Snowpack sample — Loveland Pass, Silver Plume, Colorado, USA (12/14/25, 10:50 AM MST)
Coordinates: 39.664, -105.882
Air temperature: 36 °F
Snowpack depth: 67 cm
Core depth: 30 cm
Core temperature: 42.8 °F
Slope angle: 6°, slope face: 326°
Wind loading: low
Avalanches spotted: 0
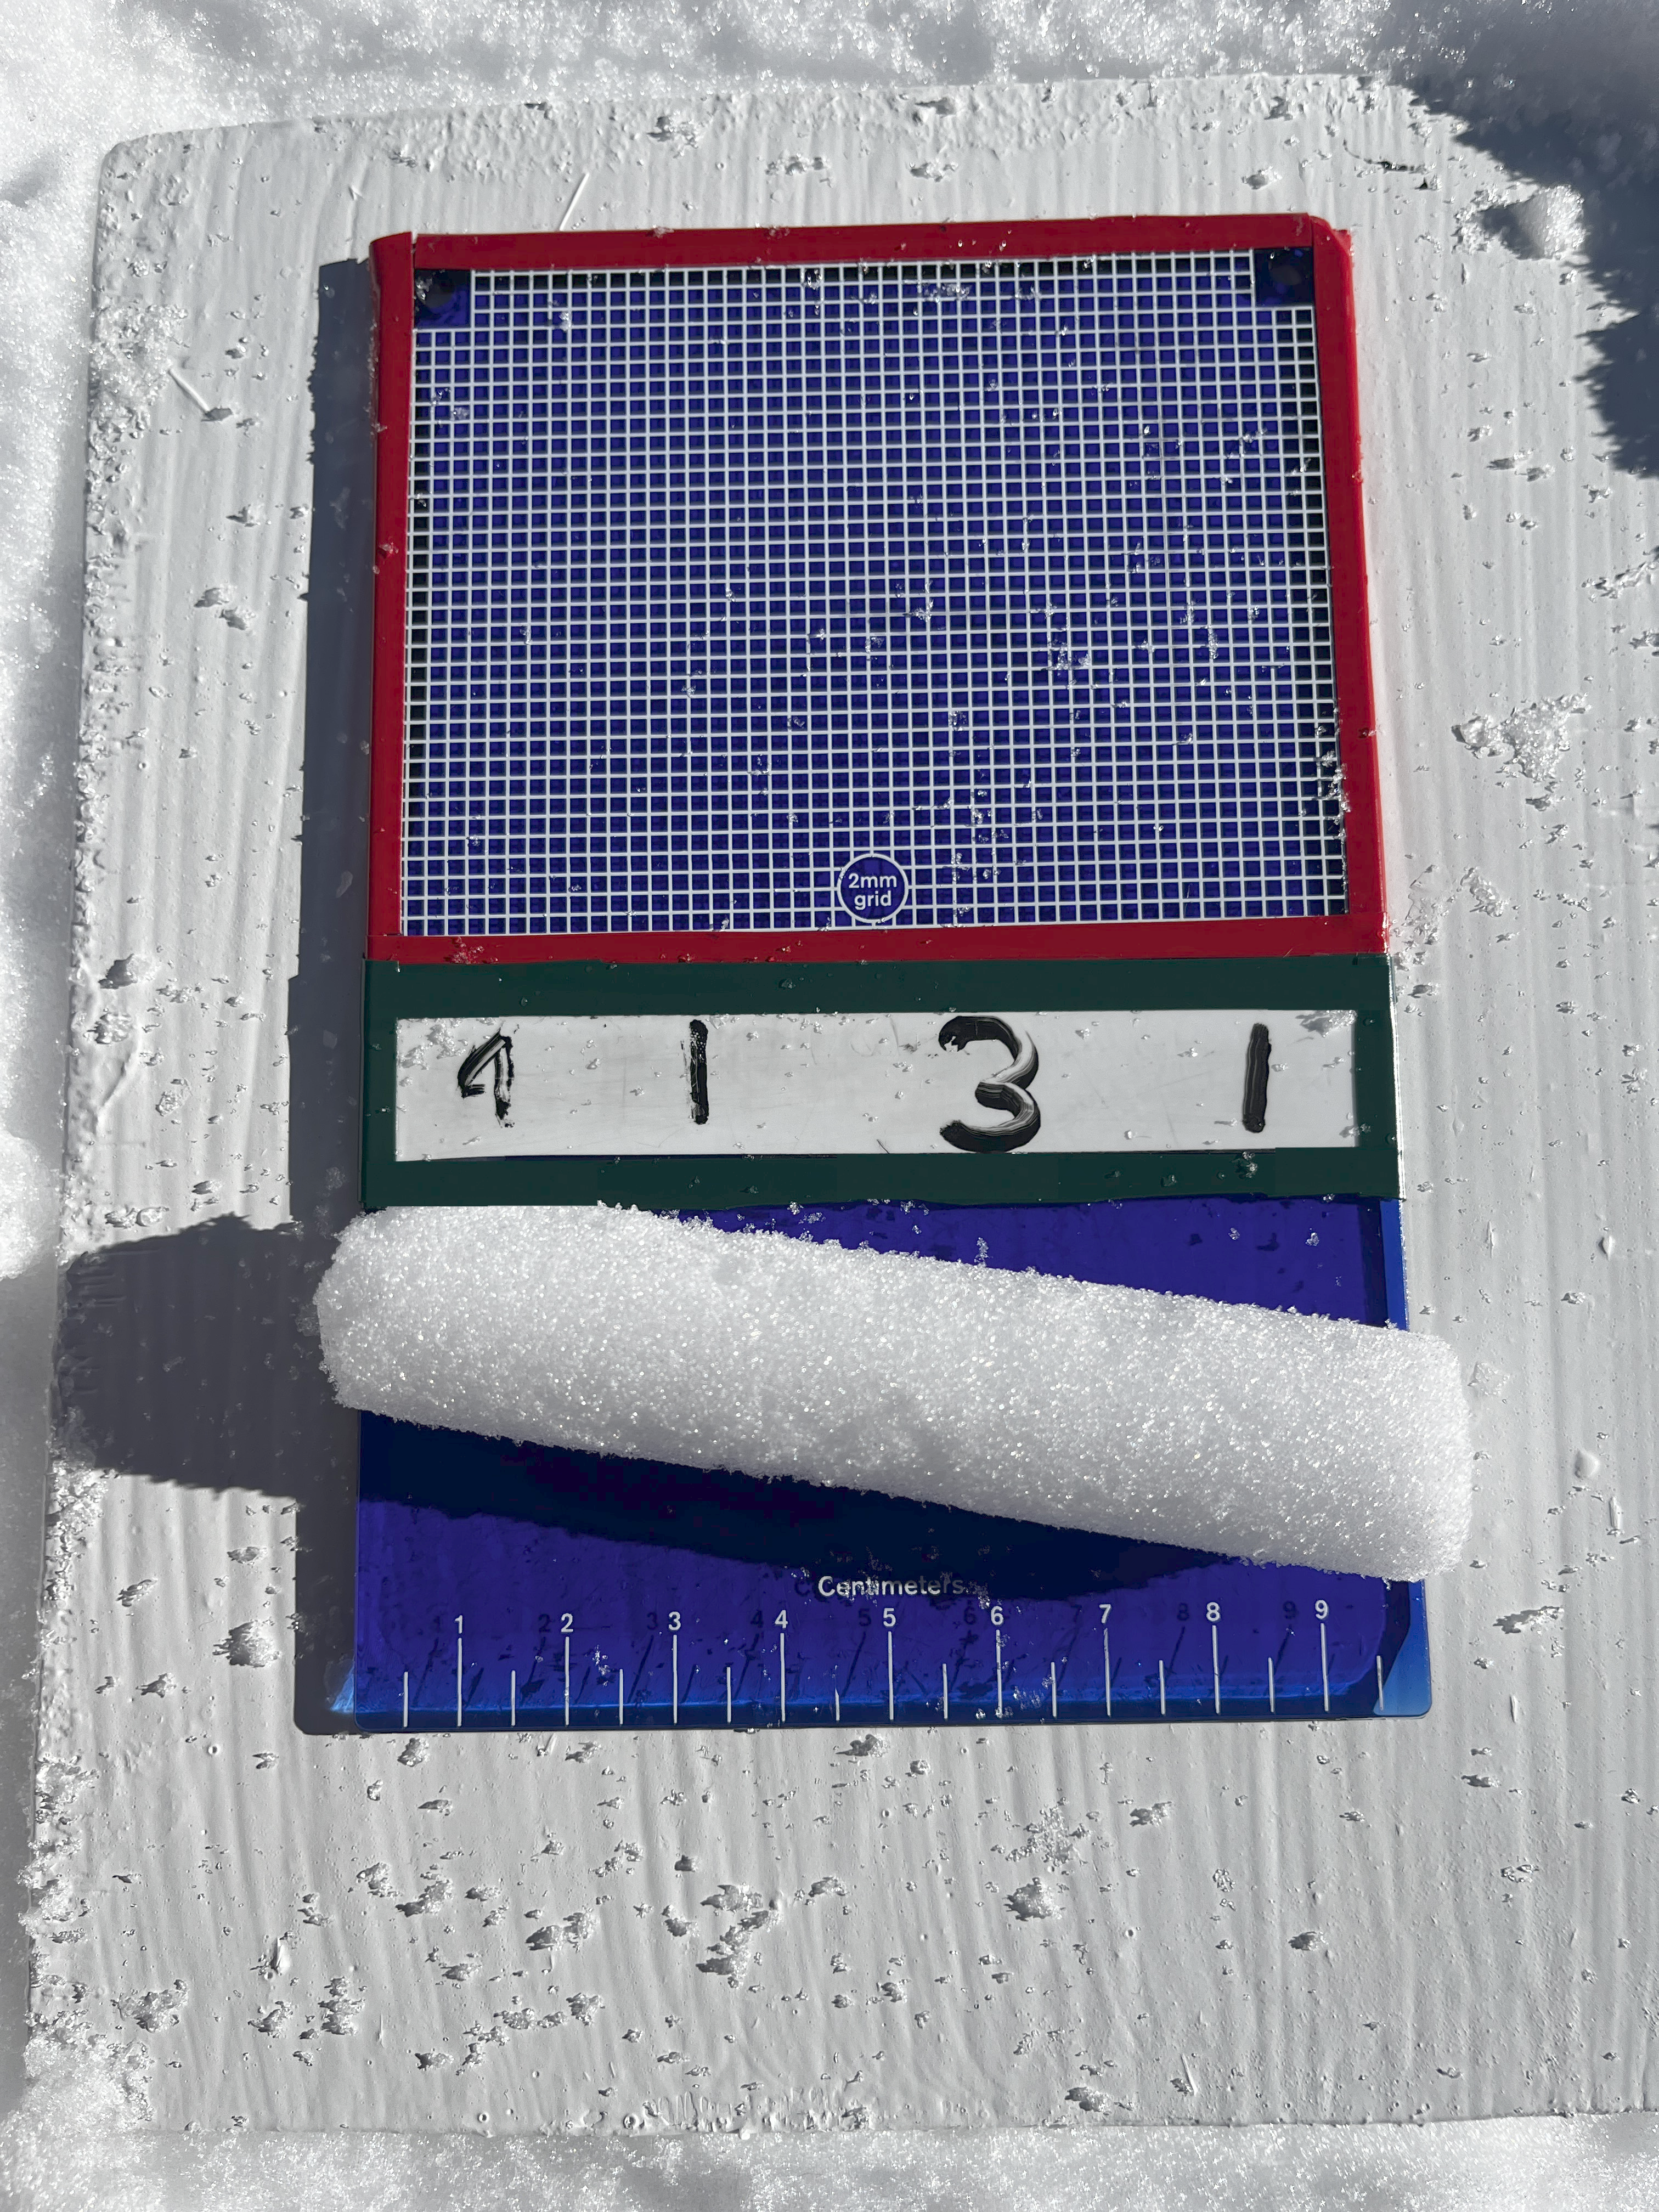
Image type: crystal_card
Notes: No avalanches spotted, very late start to the season with minimal snowpack